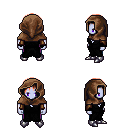
a pixel art fantasy rpg character, male body template, dark elf, purple skin, gray robe, magenta pants, red plain hairstyle, cloth hood, cloth bracers, metal boots, four views (front, back, left, right), 2x2 character sprite sheet, small pixel art, hard edges, no anti-aliasing